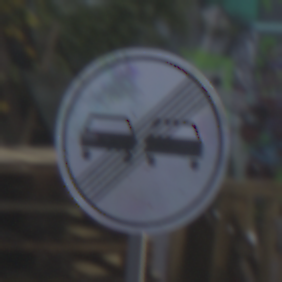
Verkehrszeichen: EndeUeberholverbot
Umgebung: Outdoor, Urban
Tageszeit: MorningAfternoon
Wetter: PartlyCloudy
Licht: Natural
Jahreszeit: NotSpecified
Kontrast: MediumContrast